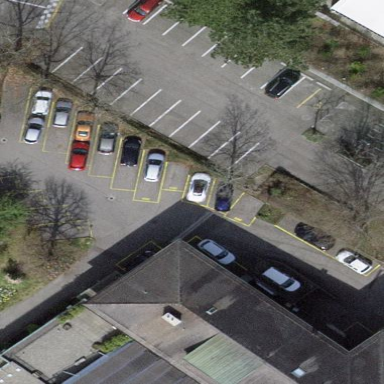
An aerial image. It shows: Parking area with surface.